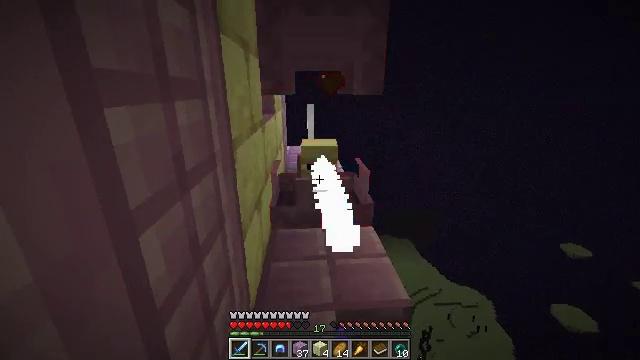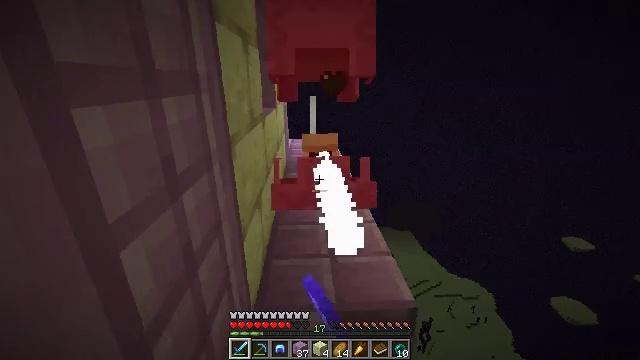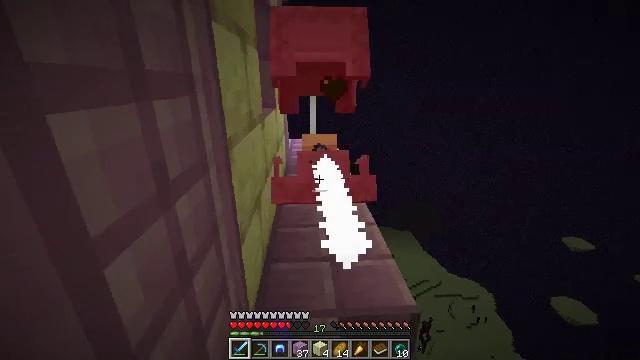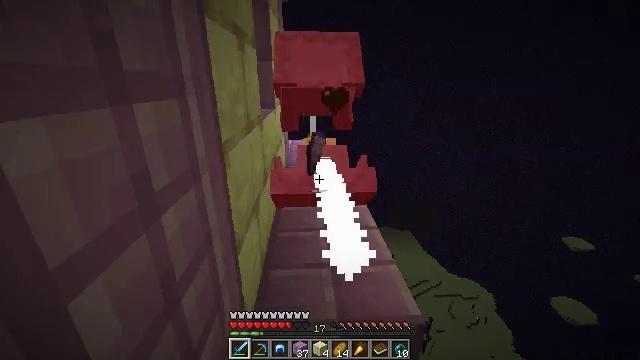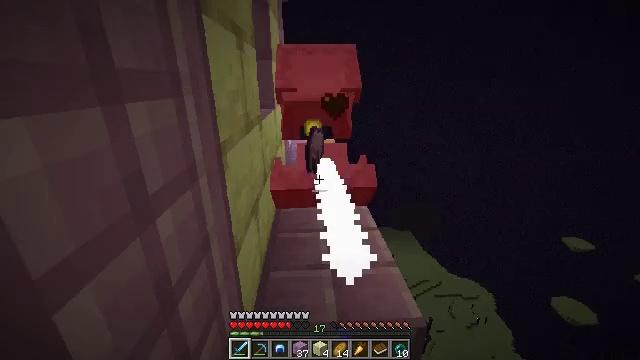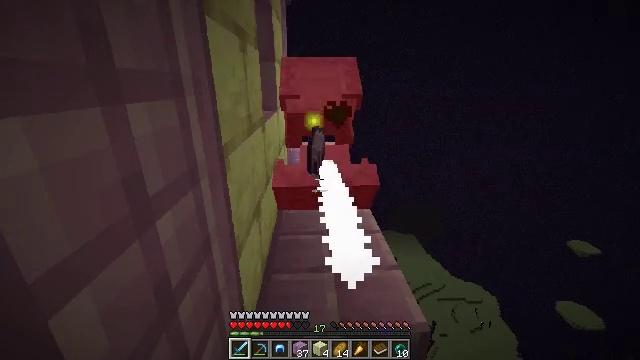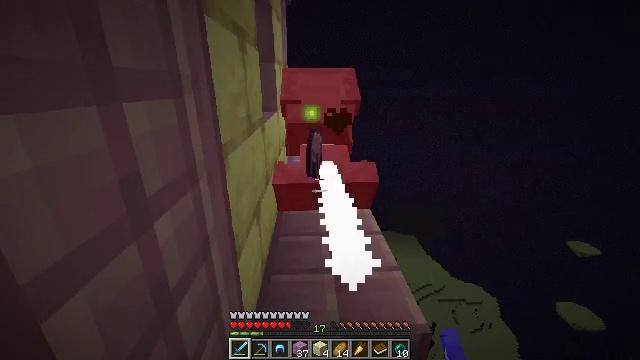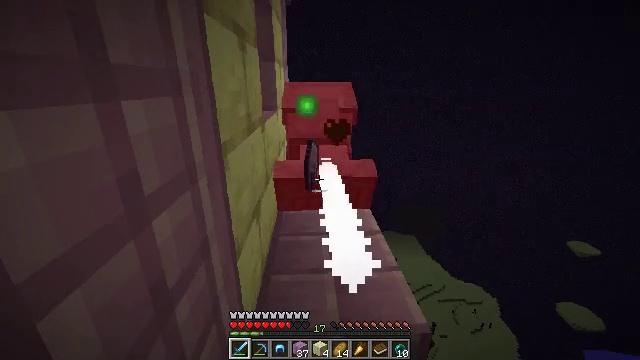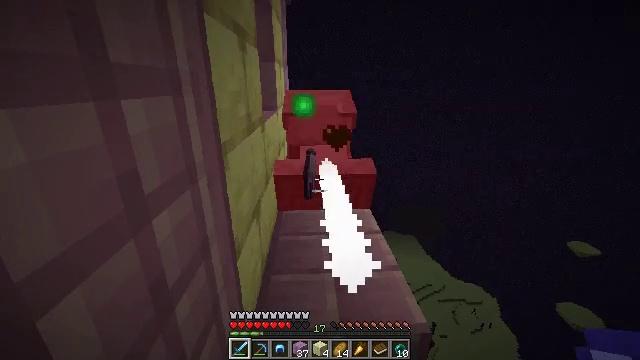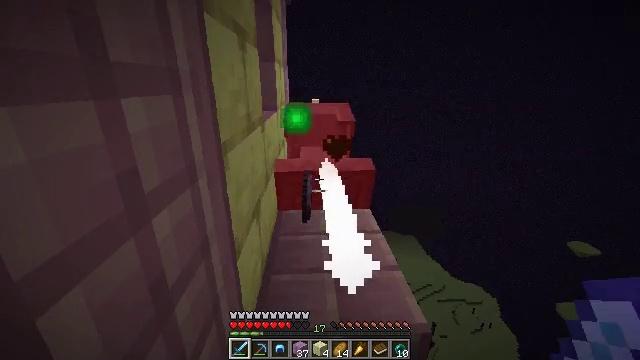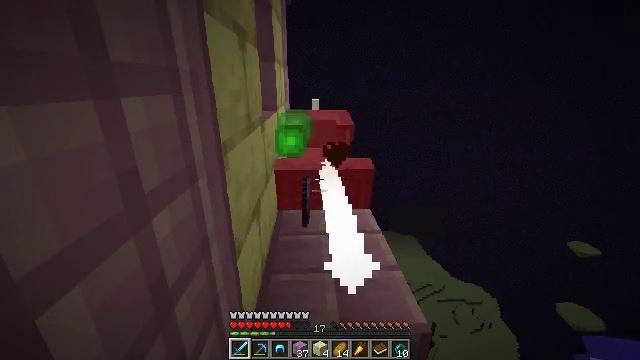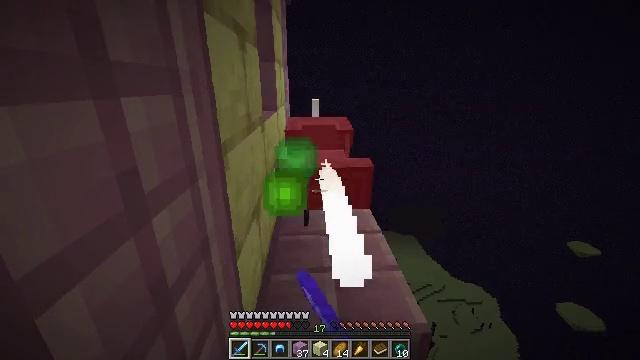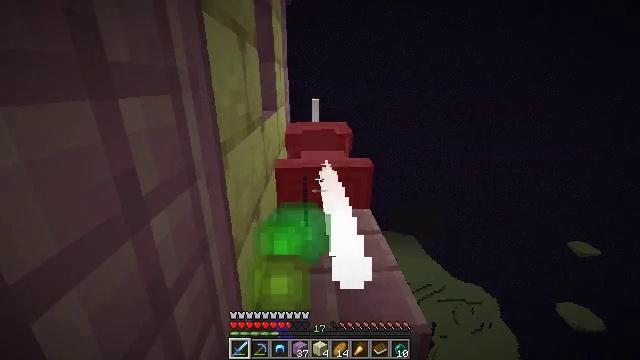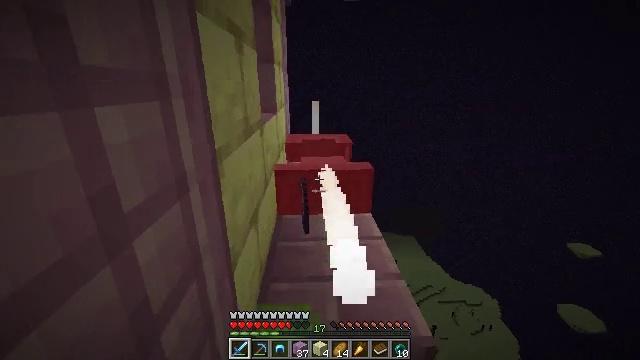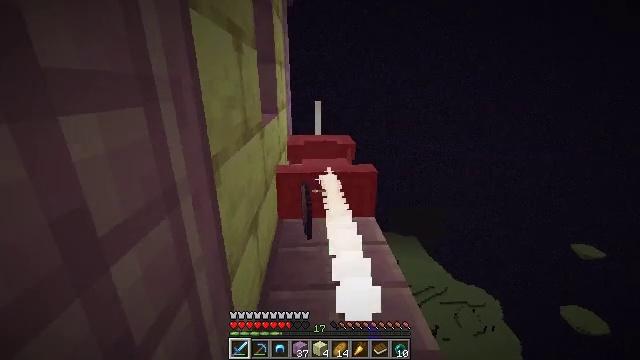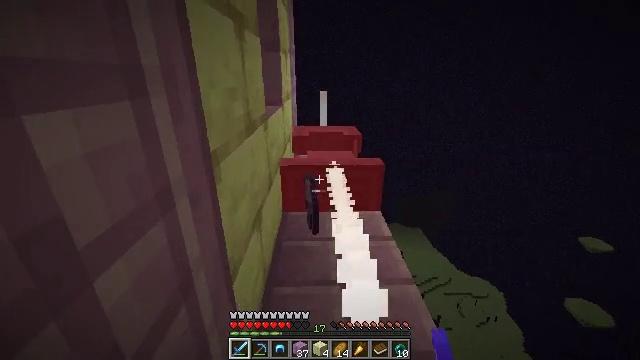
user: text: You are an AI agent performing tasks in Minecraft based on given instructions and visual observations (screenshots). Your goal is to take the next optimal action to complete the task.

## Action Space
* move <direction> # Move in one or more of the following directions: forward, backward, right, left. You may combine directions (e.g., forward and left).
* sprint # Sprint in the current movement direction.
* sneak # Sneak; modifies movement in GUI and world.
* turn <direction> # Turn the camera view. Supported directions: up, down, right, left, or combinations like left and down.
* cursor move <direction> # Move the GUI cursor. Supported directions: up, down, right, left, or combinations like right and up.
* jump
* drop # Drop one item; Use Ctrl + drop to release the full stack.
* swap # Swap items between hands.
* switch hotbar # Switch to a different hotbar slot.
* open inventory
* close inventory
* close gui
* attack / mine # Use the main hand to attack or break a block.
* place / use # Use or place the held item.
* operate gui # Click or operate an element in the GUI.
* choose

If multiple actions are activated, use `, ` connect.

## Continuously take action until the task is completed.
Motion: motion action
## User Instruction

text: Attack the end stone bricks to collect them.
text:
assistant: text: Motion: move forward, sneak, turn down, attack / mine
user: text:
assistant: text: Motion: move forward, sneak, attack / mine
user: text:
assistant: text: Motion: sneak, attack / mine
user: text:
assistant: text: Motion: sneak
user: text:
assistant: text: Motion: sneak
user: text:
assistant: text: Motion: sneak
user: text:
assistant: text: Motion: sneak
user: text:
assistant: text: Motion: sneak
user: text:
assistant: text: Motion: sneak
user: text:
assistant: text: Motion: sneak, attack / mine
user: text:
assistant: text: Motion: sneak, attack / mine
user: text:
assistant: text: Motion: move forward, sneak, attack / mine
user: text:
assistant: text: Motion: move forward, sneak
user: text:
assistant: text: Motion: move forward, sneak
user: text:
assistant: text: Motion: move forward, sneak, turn left and down
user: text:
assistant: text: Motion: move forward, sneak, turn left and down
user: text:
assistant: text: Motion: move forward, sneak
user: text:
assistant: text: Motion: move forward, sneak
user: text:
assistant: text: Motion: move forward, sneak
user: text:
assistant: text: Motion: move forward, sneak
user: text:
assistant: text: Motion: move forward, sneak
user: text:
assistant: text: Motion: move forward, sneak
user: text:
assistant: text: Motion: move forward, sneak
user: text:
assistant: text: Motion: move forward, sneak
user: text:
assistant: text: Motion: move forward, sneak
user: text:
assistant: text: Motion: move forward, sneak
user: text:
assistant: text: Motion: move forward, sneak
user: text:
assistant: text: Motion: move forward, sneak, turn left
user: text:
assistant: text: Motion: move forward, sneak, turn left
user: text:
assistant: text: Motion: move forward, sneak